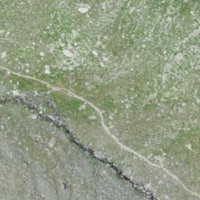
EUNIS habitat code: 31
Species observed at this site:
Aquila chrysaetos